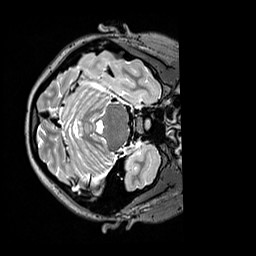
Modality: T2w
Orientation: axial
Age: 21
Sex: female
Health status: healthy
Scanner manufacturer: siemens
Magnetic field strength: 3 T
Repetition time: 3.2 s
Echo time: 0.568 s